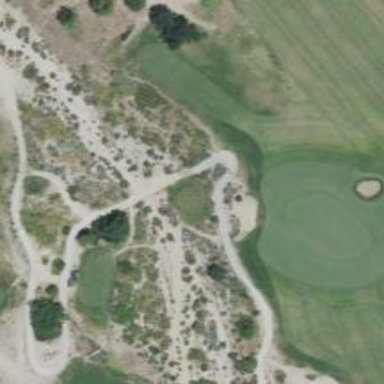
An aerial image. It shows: View of golf hole.